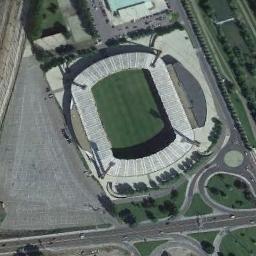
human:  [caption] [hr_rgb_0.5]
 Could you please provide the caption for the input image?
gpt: The stadium's roof has wavy white signs .

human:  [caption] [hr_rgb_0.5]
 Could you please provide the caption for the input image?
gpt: The stadium is on the grass next to some trees and roads .

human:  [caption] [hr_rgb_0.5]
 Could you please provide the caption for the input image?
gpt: The square gymnasium is surrounded by lawns and roads, Next to the concrete floor .

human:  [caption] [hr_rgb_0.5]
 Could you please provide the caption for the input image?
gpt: There are many buildings beside the stadium .

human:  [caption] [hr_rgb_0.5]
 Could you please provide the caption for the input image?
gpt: There are some green lawns beside the stadium .